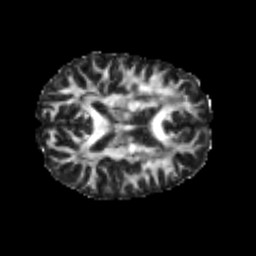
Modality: FA
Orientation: axial
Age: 26
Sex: female
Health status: healthy
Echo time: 0.074 s